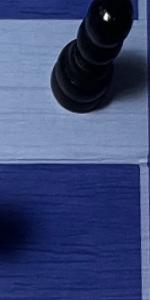
Label: Empty